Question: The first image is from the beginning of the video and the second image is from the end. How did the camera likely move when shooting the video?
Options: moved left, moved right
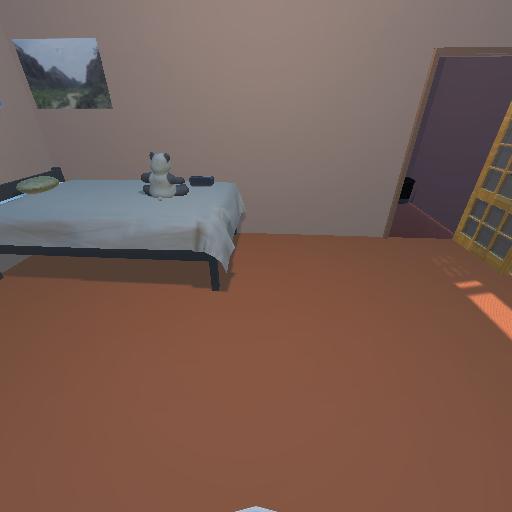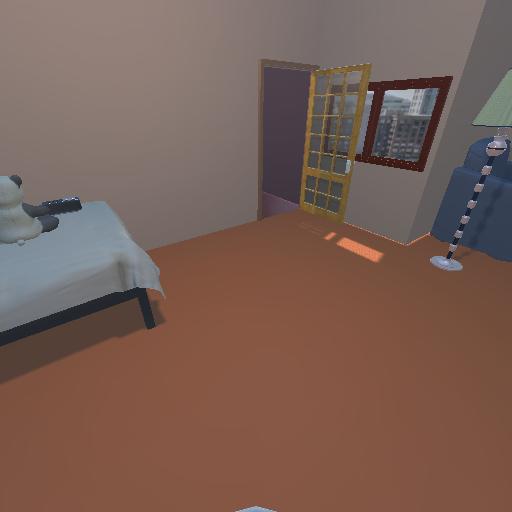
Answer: moved left